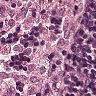
Metastatic tissue present: no